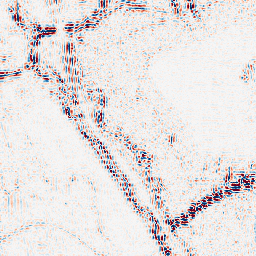
Category: wavelet
Decomposition family: wavelet_reverse_biorthogonal
Decomposition parameters: wavelet: rbio4.4
level: 2
Upsampling method: bilinear
Upsampling parameters: scale: 2
Upsampling scale: 2